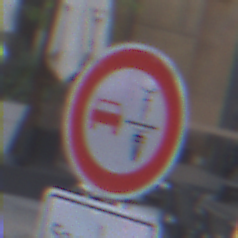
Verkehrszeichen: VerbotUeberholenEinspurigeFahrzeuge
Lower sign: ZeitangabenMitBeschraenkungAufWochentage8
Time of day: MorningAfternoon
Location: Outdoor (Urban)
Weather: PartlyCloudy
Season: NotSpecified
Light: Natural